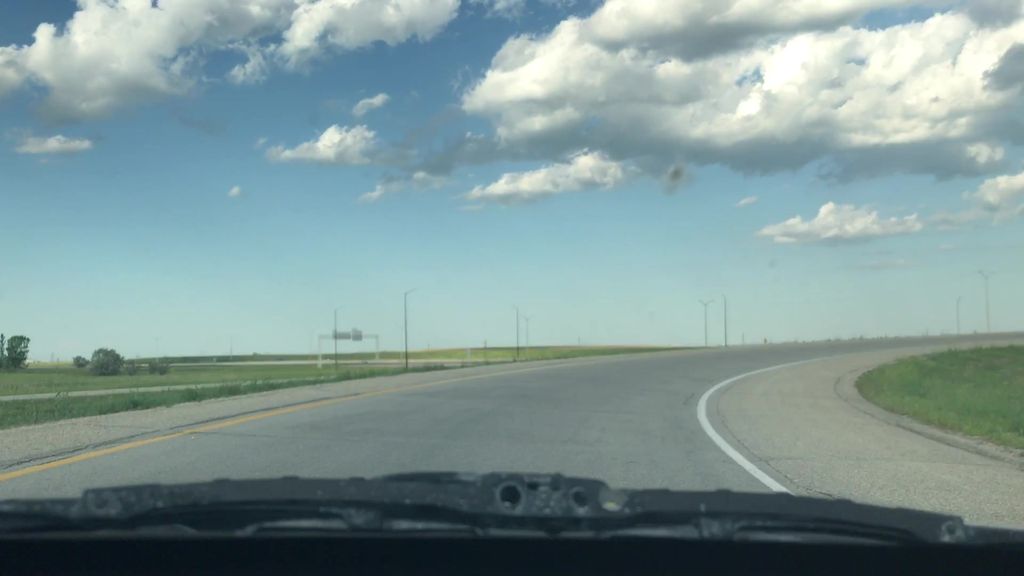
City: winnipeg